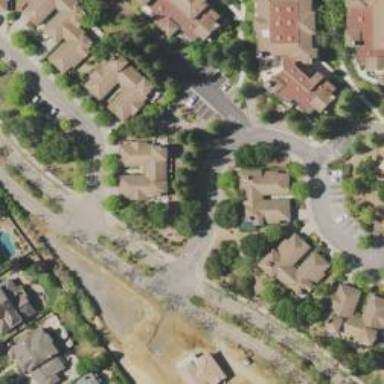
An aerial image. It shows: Residential road with sidewalk on the left.